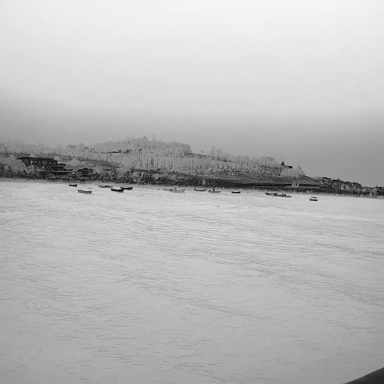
There are 13 bulk_carriers in the infrared image.